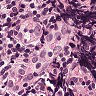
Metastatic tissue present: no